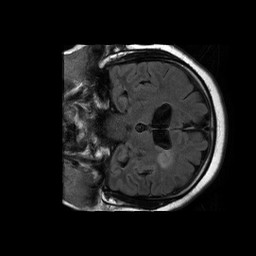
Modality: FLAIR
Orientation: coronal
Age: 54
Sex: male
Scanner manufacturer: philips
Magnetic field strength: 1.5 T
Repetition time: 6 s
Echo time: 0.12 s